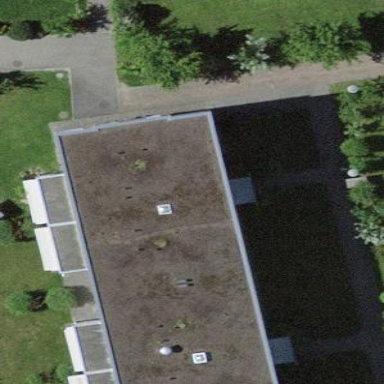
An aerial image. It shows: Flat-roofed apartment building.